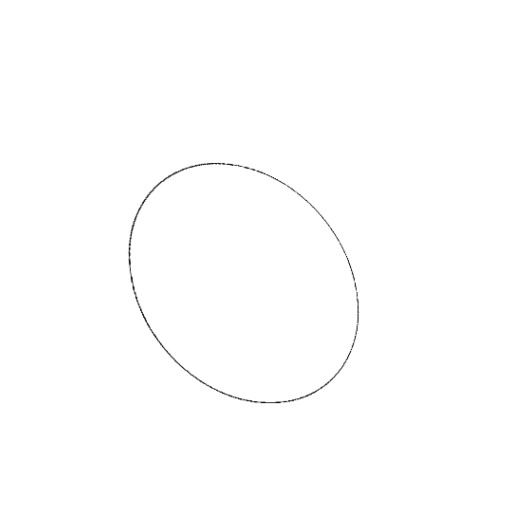
Crossing number: 0